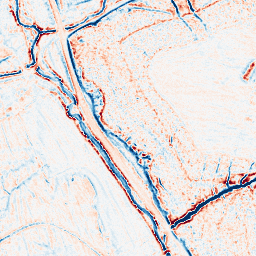
Category: edge_preserving
Decomposition family: bilateral
Decomposition parameters: d: 9
sigma_color: 100
sigma_space: 100
Upsampling method: bspline
Upsampling parameters: scale: 8
Upsampling scale: 8